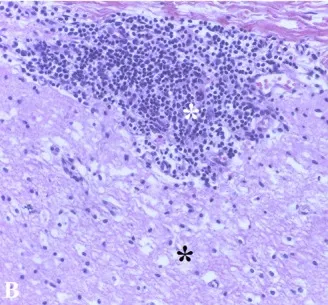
(B) Close contact between neural tissue (black asterisk) and dense lymphoid aggregate (white asterisk) on hematoxylin & eosin stain (x20).
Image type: pathology (h&e)